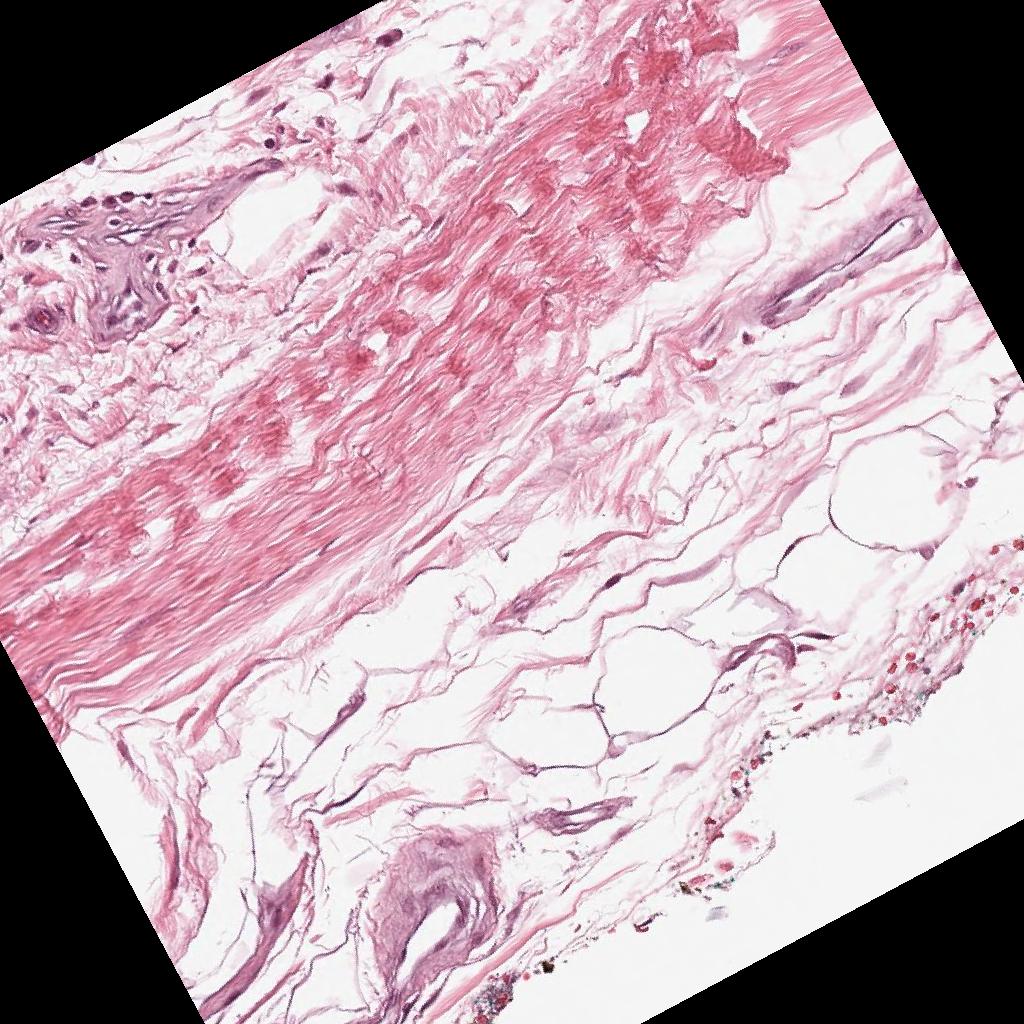
Label: Non-Tumor